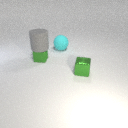
large cyan rubber sphere behind small green metal cube